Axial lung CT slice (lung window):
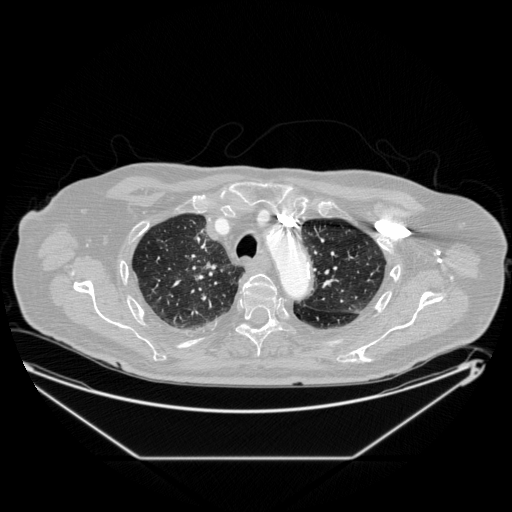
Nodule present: no